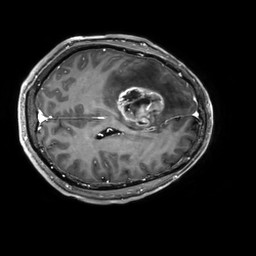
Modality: T1w
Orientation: axial
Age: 50
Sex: male
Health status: ill
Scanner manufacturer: philips
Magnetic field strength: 3 T
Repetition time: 0.008295 s
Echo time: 0.00406 s